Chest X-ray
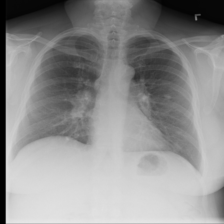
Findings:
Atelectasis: negative
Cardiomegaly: negative
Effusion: negative
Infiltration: negative
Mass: negative
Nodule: positive
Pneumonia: negative
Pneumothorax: negative
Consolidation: negative
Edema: negative
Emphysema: negative
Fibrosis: negative
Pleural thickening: negative
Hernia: negative